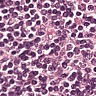
Metastatic tissue present: no